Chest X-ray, AP view. Patient: 57 years old, sex F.
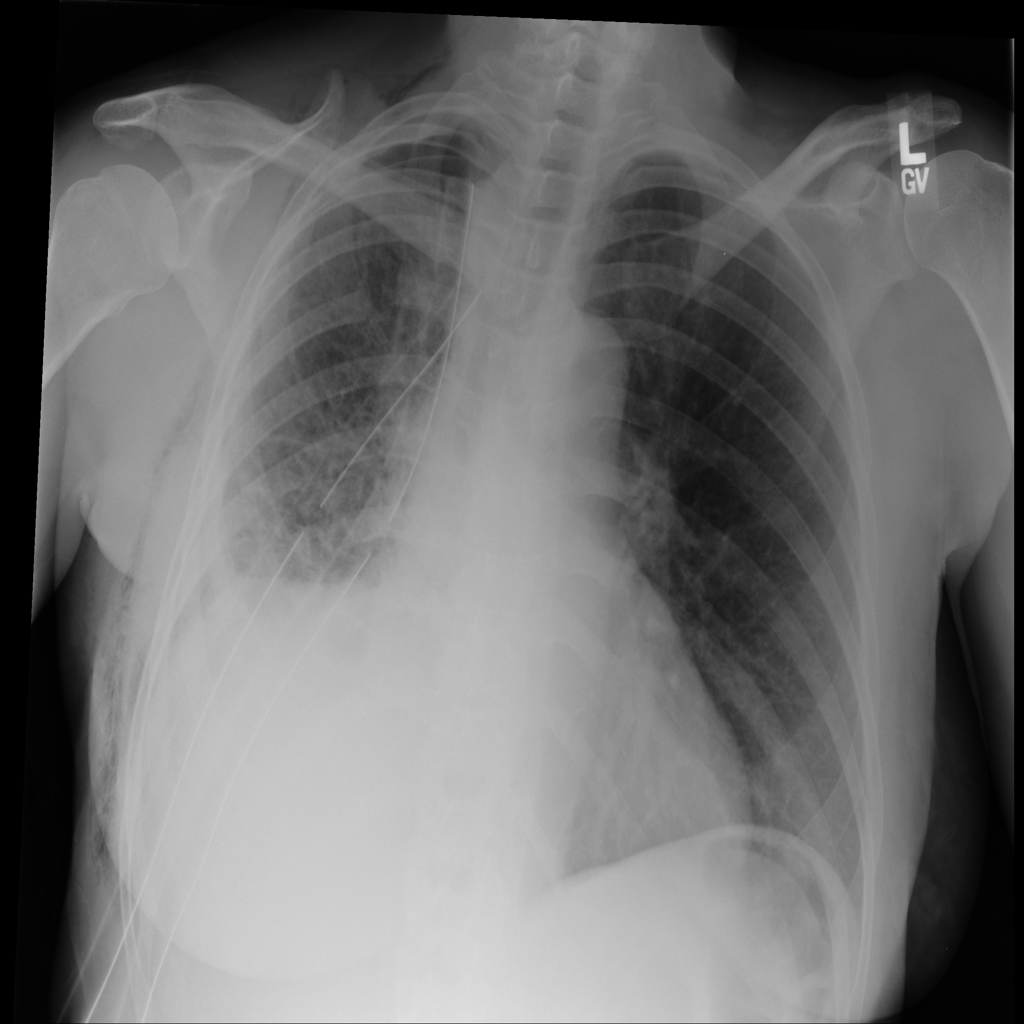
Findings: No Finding